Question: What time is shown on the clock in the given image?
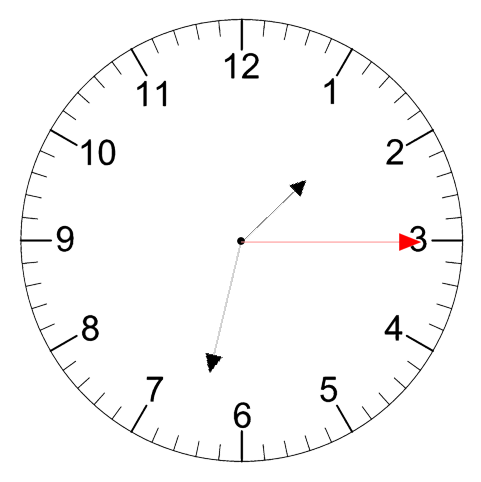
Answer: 01:32:15